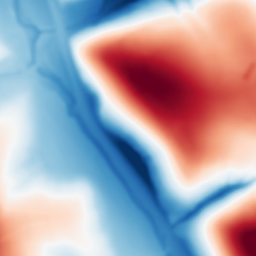
Category: multiscale
Decomposition family: dog_multiscale
Decomposition parameters: sigma_ratio: 2
n_scales: 5
base_sigma: 2
Upsampling method: regularized
Upsampling parameters: scale: 4
lambda_reg: 0.01
Upsampling scale: 4